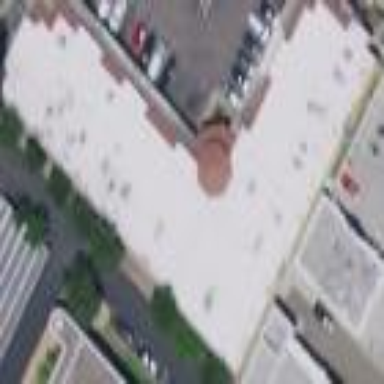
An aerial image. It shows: Commercial building.